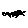
Label: cat